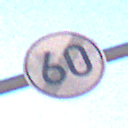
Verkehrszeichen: EndeGeschwindigkeit60
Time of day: MorningAfternoon
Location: Outdoor (Suburban)
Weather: PartlyCloudy
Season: NotSpecified
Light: Natural